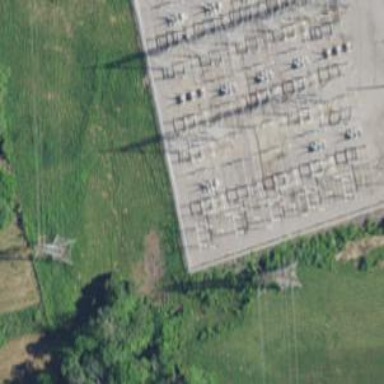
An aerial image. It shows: Switch used for power control.